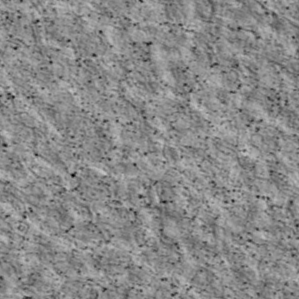
Label: non_frost